Interaction volume radius: 5 \u00c5
Interaction volume height: 20 \u00c5
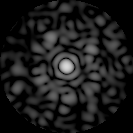
Disorder parameter: 0.8049